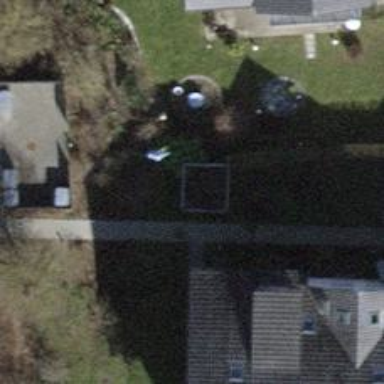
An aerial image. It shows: Set of concrete steps.